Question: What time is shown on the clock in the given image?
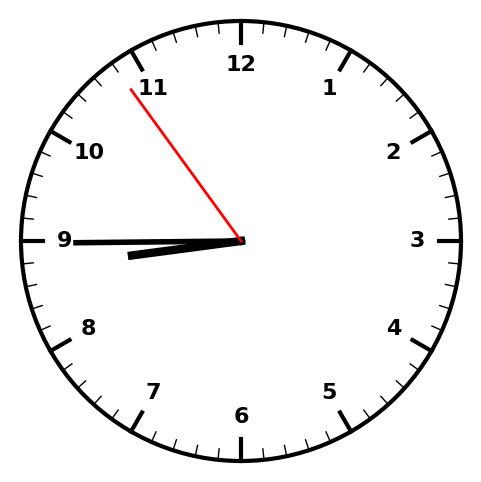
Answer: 08:44:54